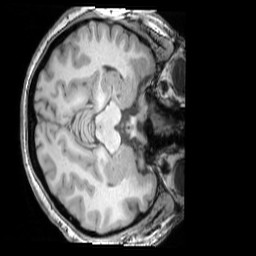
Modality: T1w
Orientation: axial
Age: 49
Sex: female
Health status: ill
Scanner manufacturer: siemens
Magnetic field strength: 3 T
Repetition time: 1.59 s
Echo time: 0.00418 s